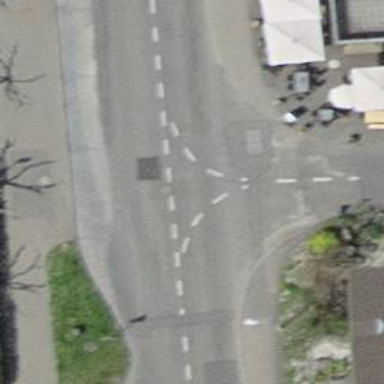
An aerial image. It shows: Public transport stop position.